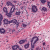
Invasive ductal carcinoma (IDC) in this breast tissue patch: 0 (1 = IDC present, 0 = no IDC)